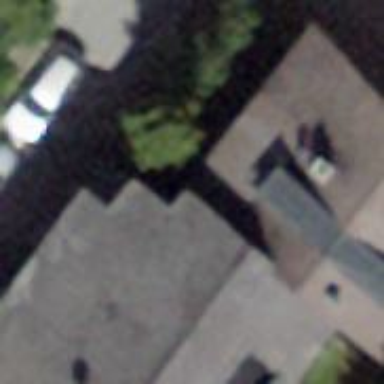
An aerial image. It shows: Building with ridged roof.